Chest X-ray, PA view. Patient: 66 years old, sex M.
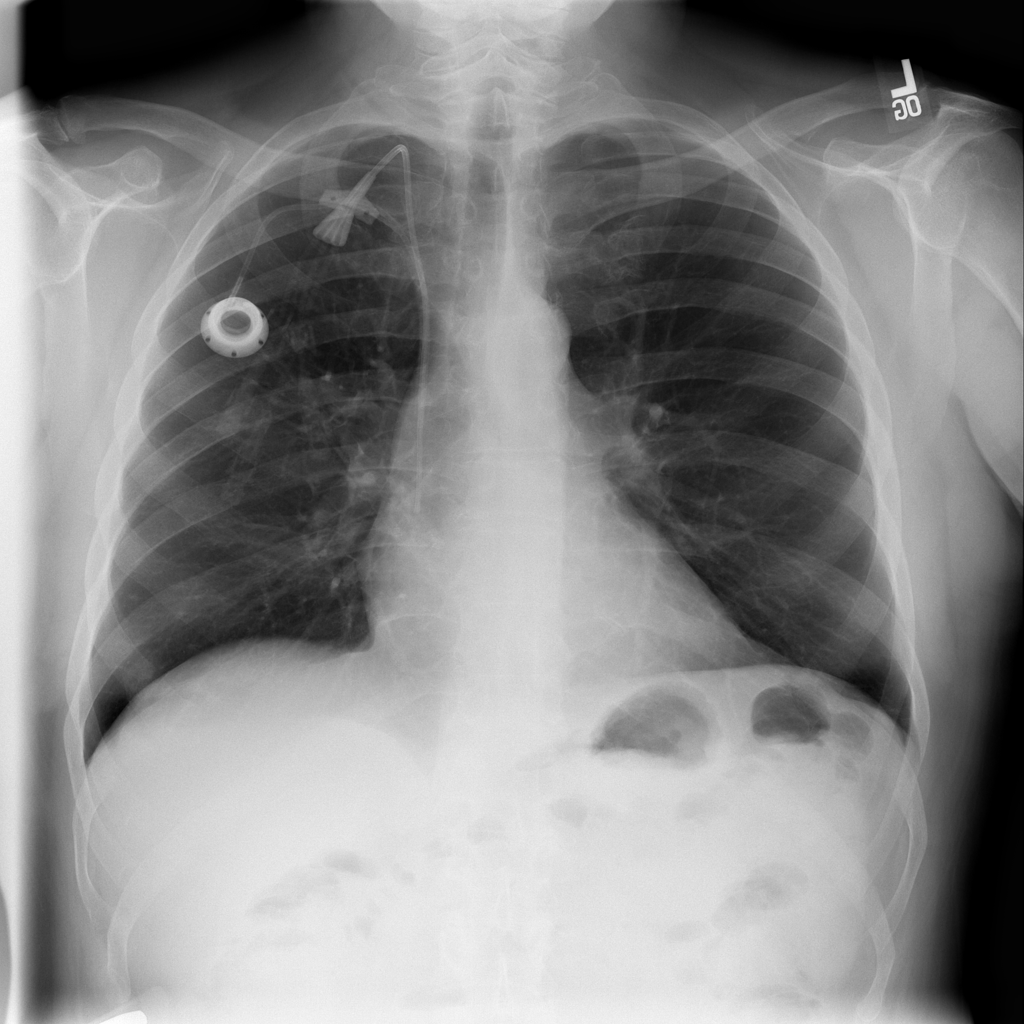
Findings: Emphysema